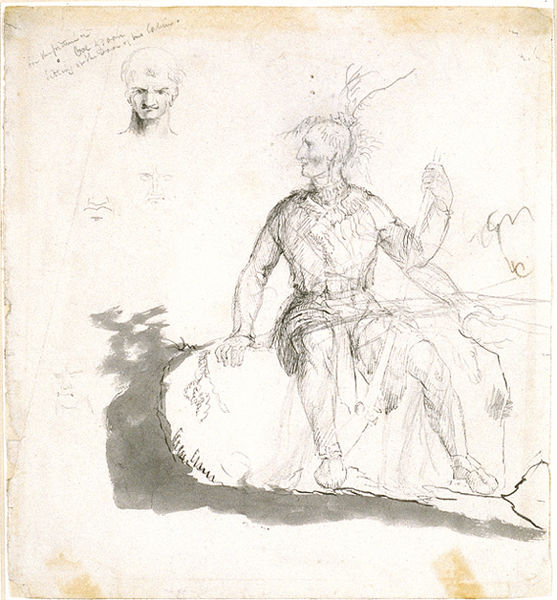
Titel: Daniel Boone
Künstler: Thomas Cole
Standort: Amherst (Massachusetts, USA)
Institution: Mead Art Museum, Amherst College
Schlagwörter: black, face, figurative, seated, man, rock, male, paper, shadow, sketch, pen, pencil, gun, sign, word, doodle, scowl, eraser mark, working drawing